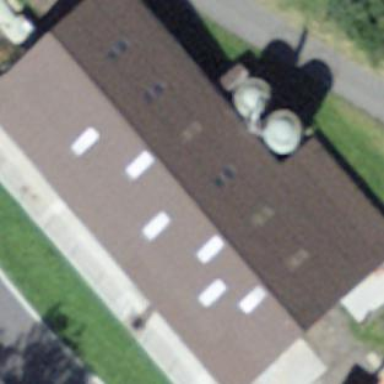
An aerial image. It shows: Barn.